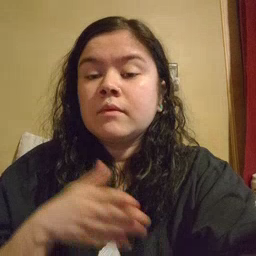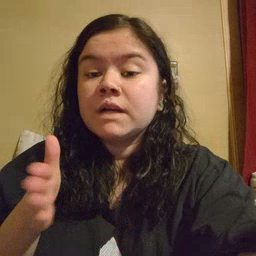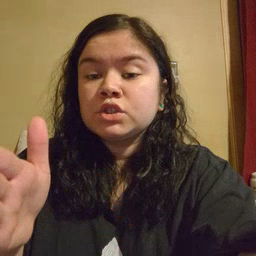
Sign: fish